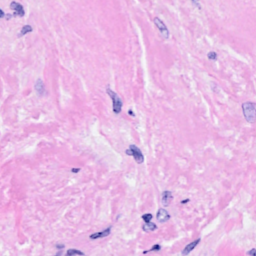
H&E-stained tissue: Breast